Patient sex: M
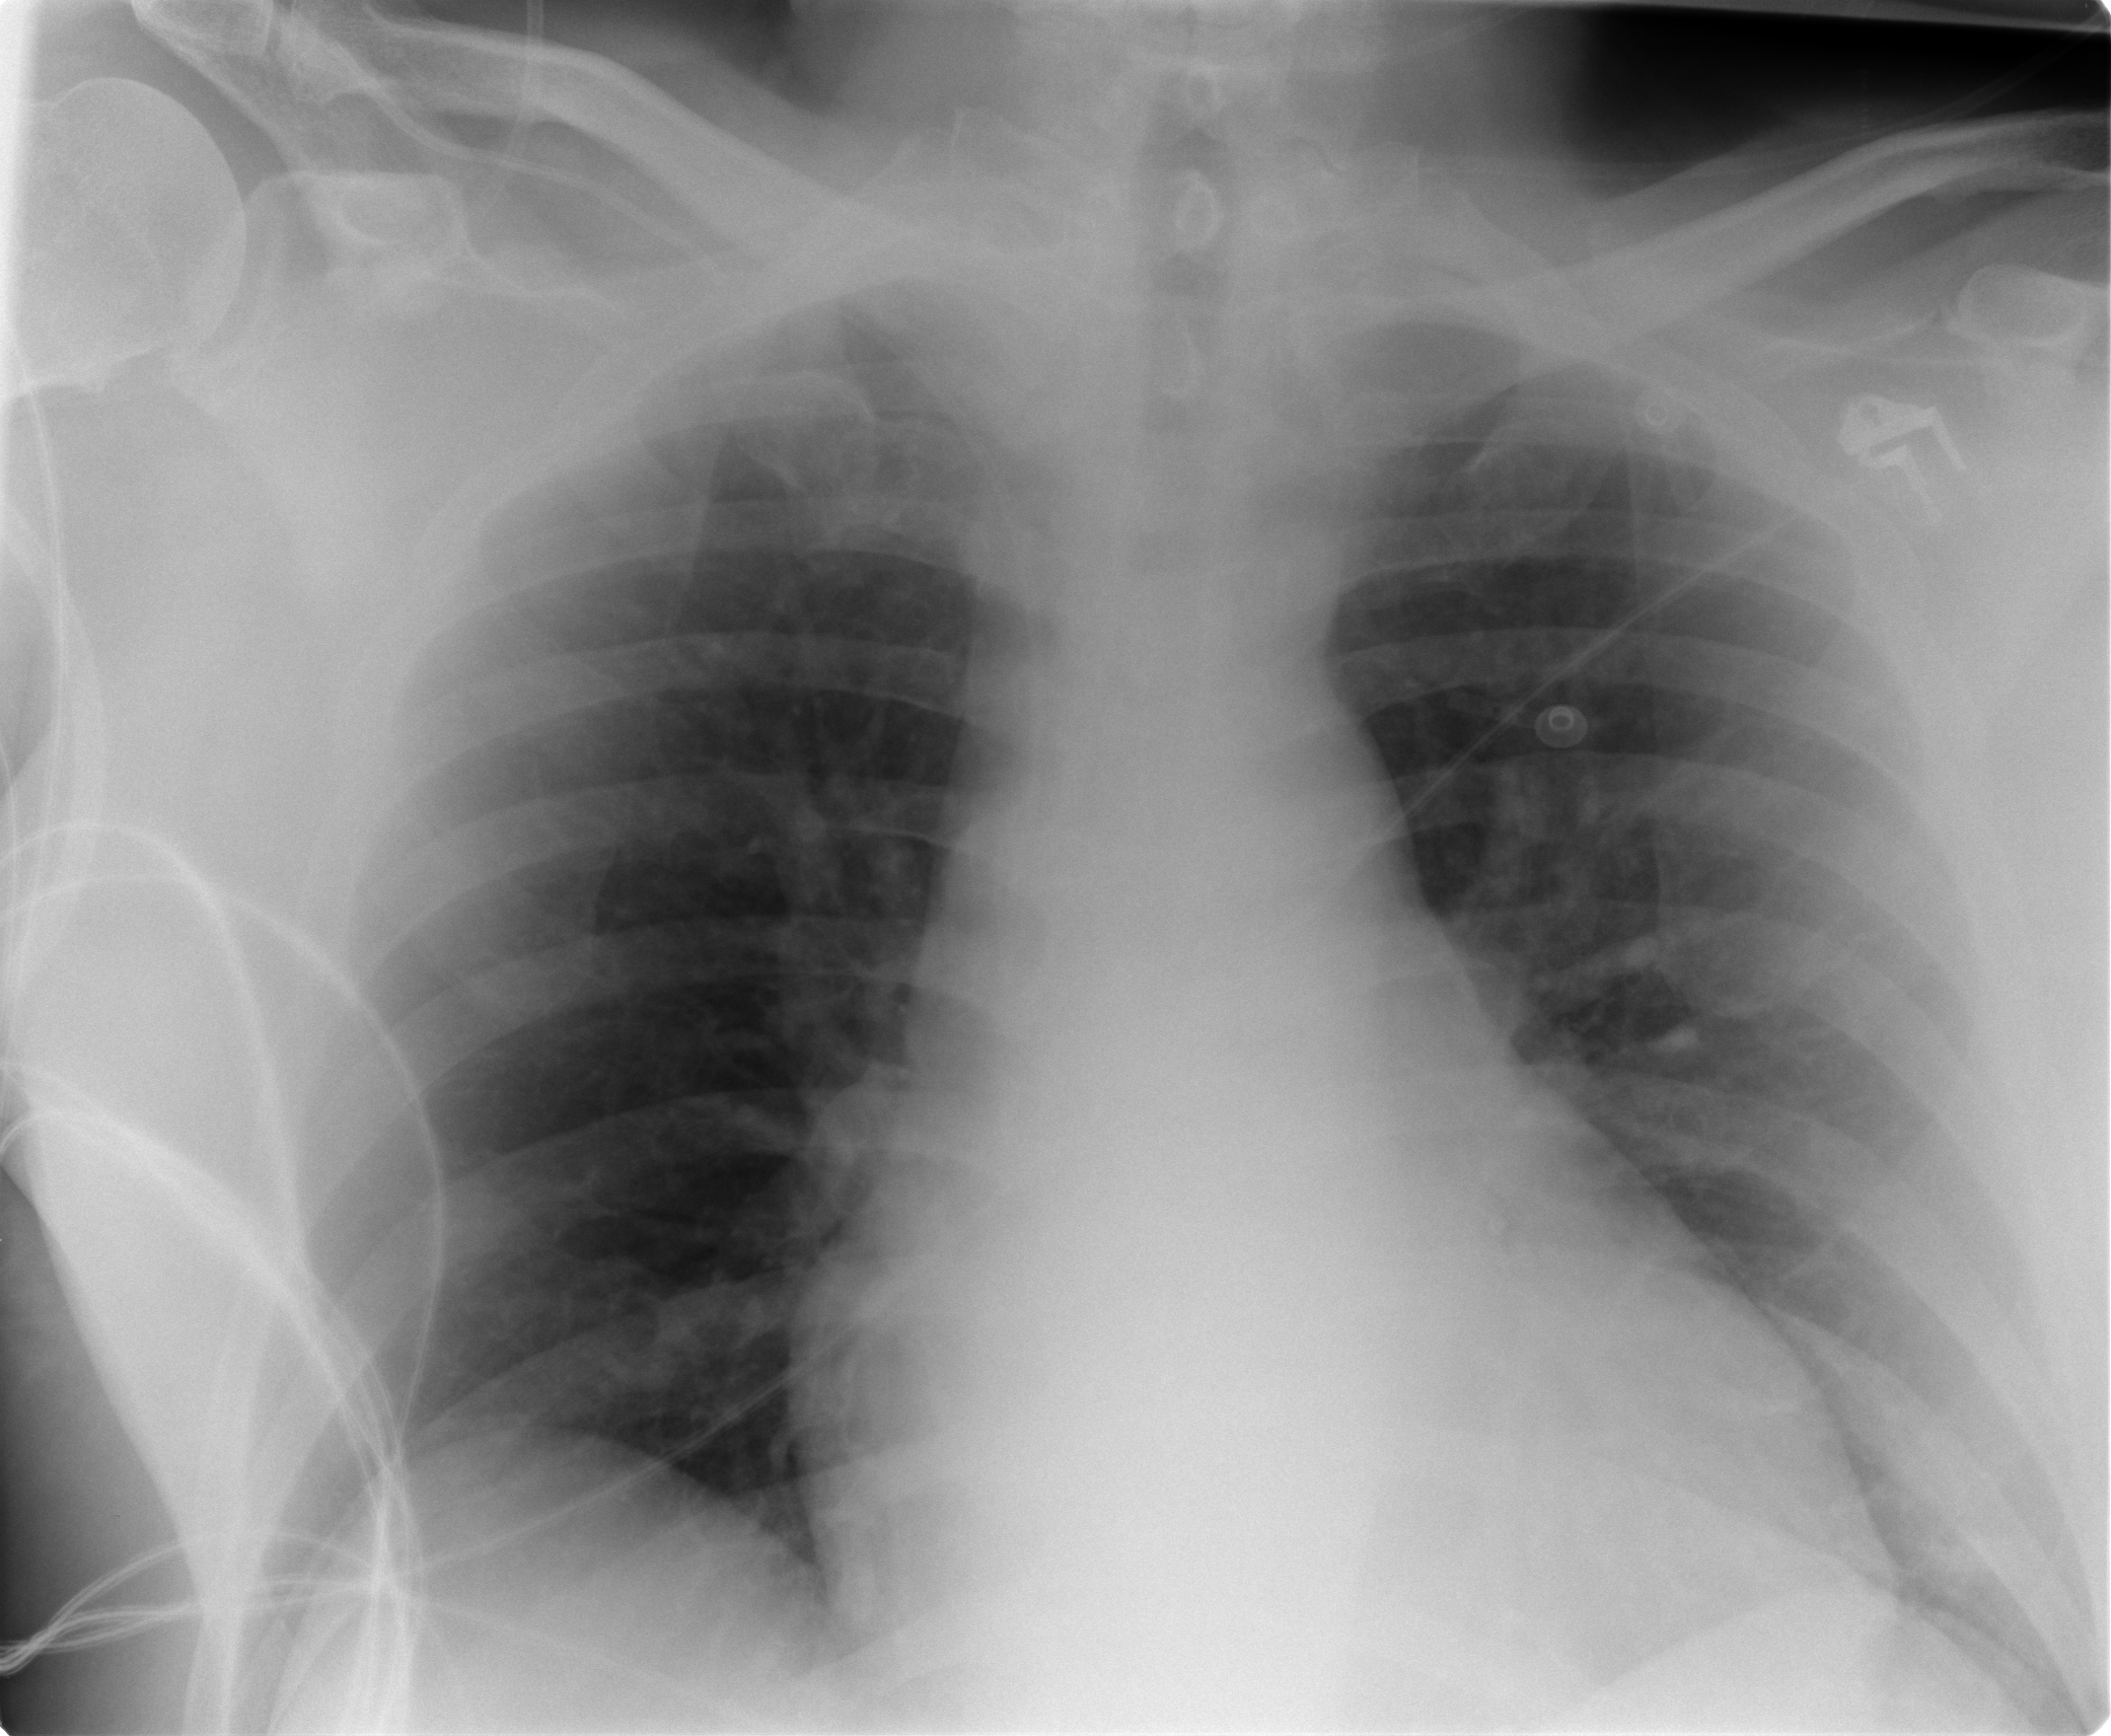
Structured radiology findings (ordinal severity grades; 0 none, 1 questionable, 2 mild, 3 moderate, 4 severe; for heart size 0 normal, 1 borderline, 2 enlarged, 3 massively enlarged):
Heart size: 2
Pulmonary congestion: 2
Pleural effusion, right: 0
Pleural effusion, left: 0
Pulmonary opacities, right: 0
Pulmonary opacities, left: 0
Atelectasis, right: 0
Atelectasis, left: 1